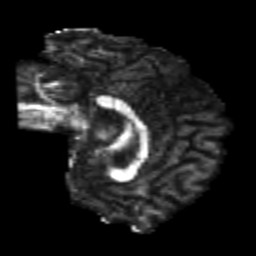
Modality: FA
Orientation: sagittal
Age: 22
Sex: male
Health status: healthy
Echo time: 0.074 s